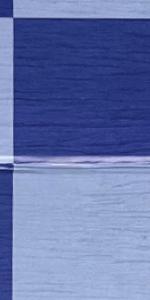
Label: Empty